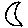
Label: moon